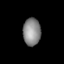
Tissue: lung
Cell type: Endothelial cells
Senescence score: 0.6132
Nuclear area (px): 478
Mean DAPI intensity: 135.609